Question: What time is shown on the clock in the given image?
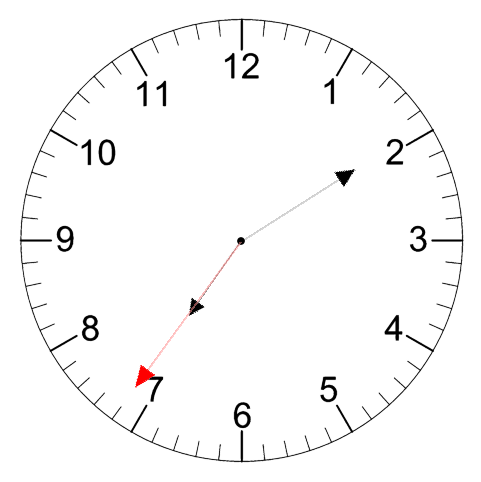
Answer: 07:09:36